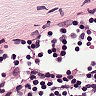
Metastatic tissue present: no